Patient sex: M
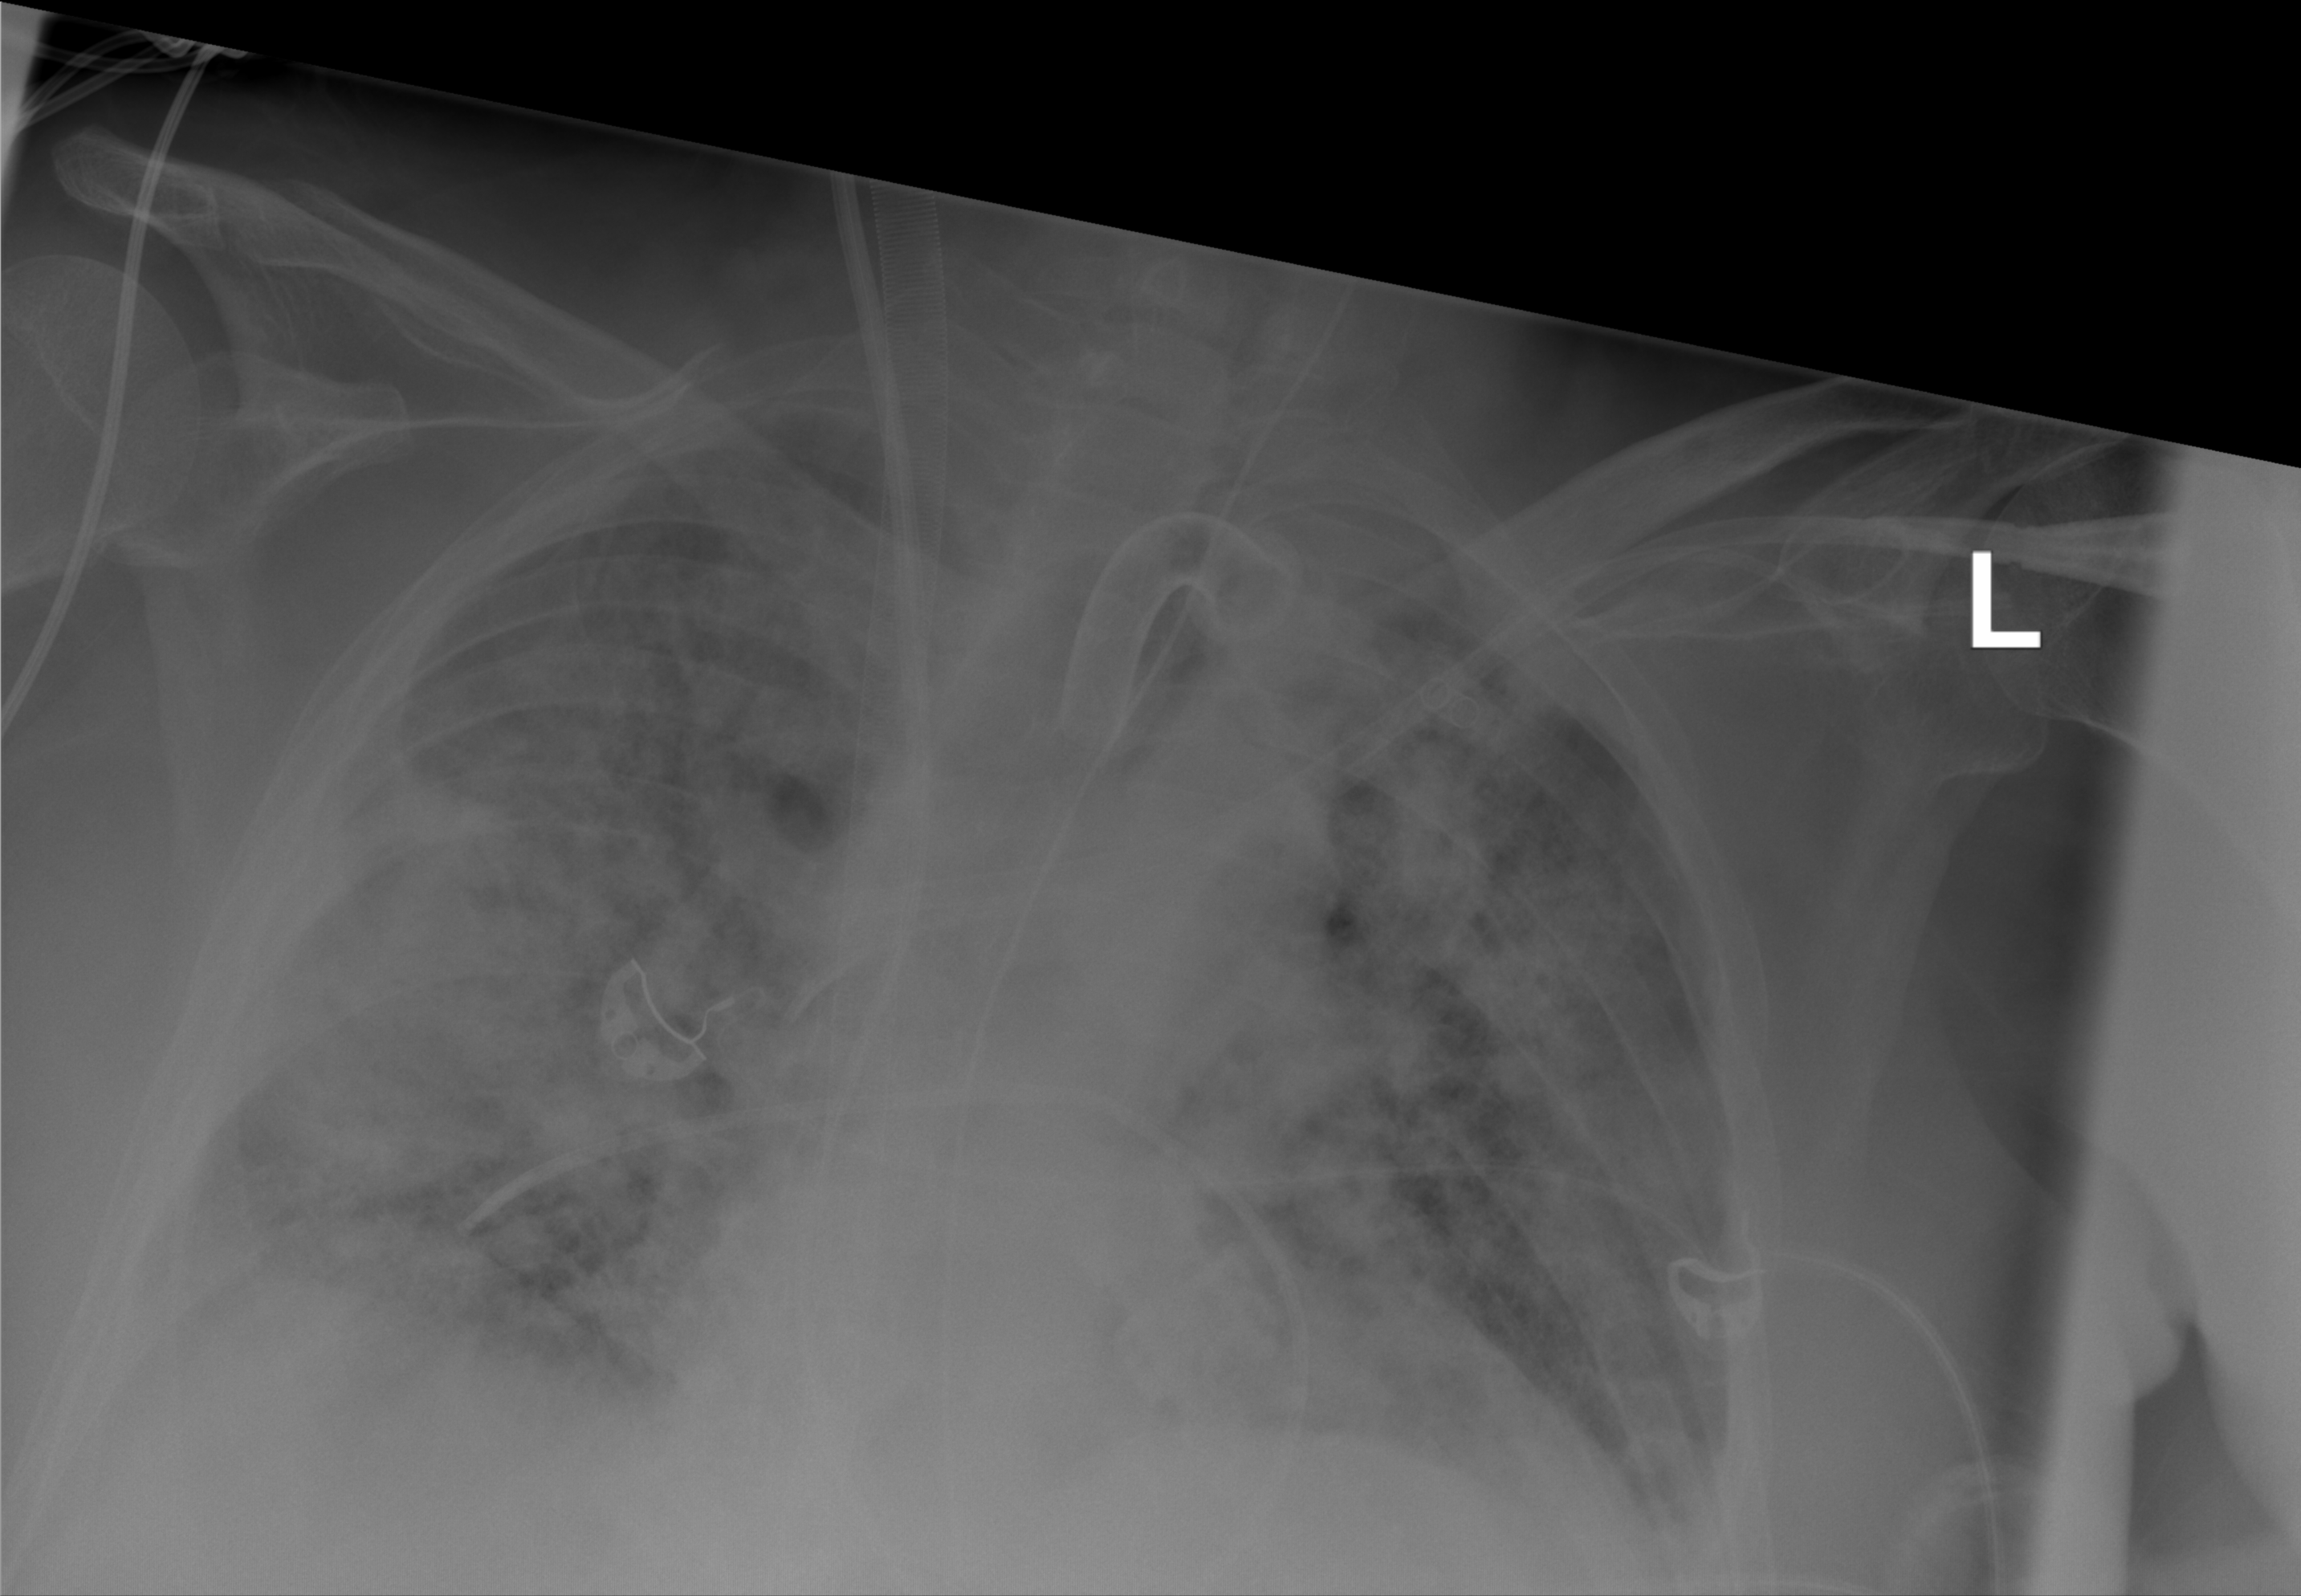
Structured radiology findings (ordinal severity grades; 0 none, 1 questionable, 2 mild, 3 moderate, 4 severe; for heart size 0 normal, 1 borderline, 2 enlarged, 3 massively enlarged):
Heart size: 2
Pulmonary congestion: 3
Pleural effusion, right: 2
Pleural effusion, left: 2
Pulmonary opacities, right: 4
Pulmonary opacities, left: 3
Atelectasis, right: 3
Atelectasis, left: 2